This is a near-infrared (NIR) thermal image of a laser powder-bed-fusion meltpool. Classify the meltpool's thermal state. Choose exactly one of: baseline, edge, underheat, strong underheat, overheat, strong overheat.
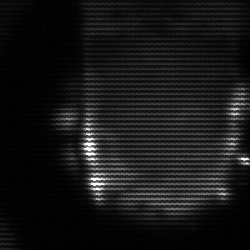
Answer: baseline